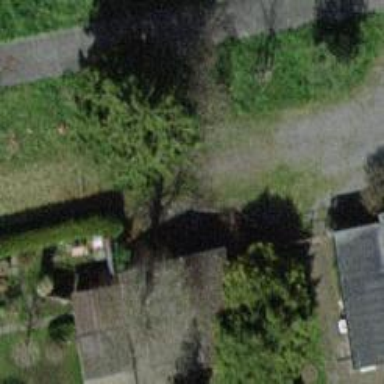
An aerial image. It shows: Shed.